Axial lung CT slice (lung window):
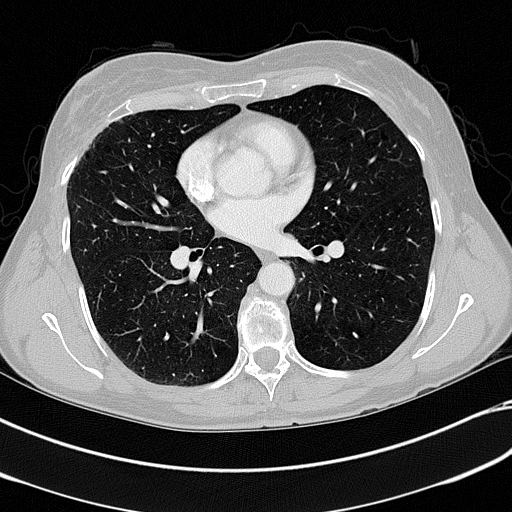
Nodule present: no